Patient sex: F
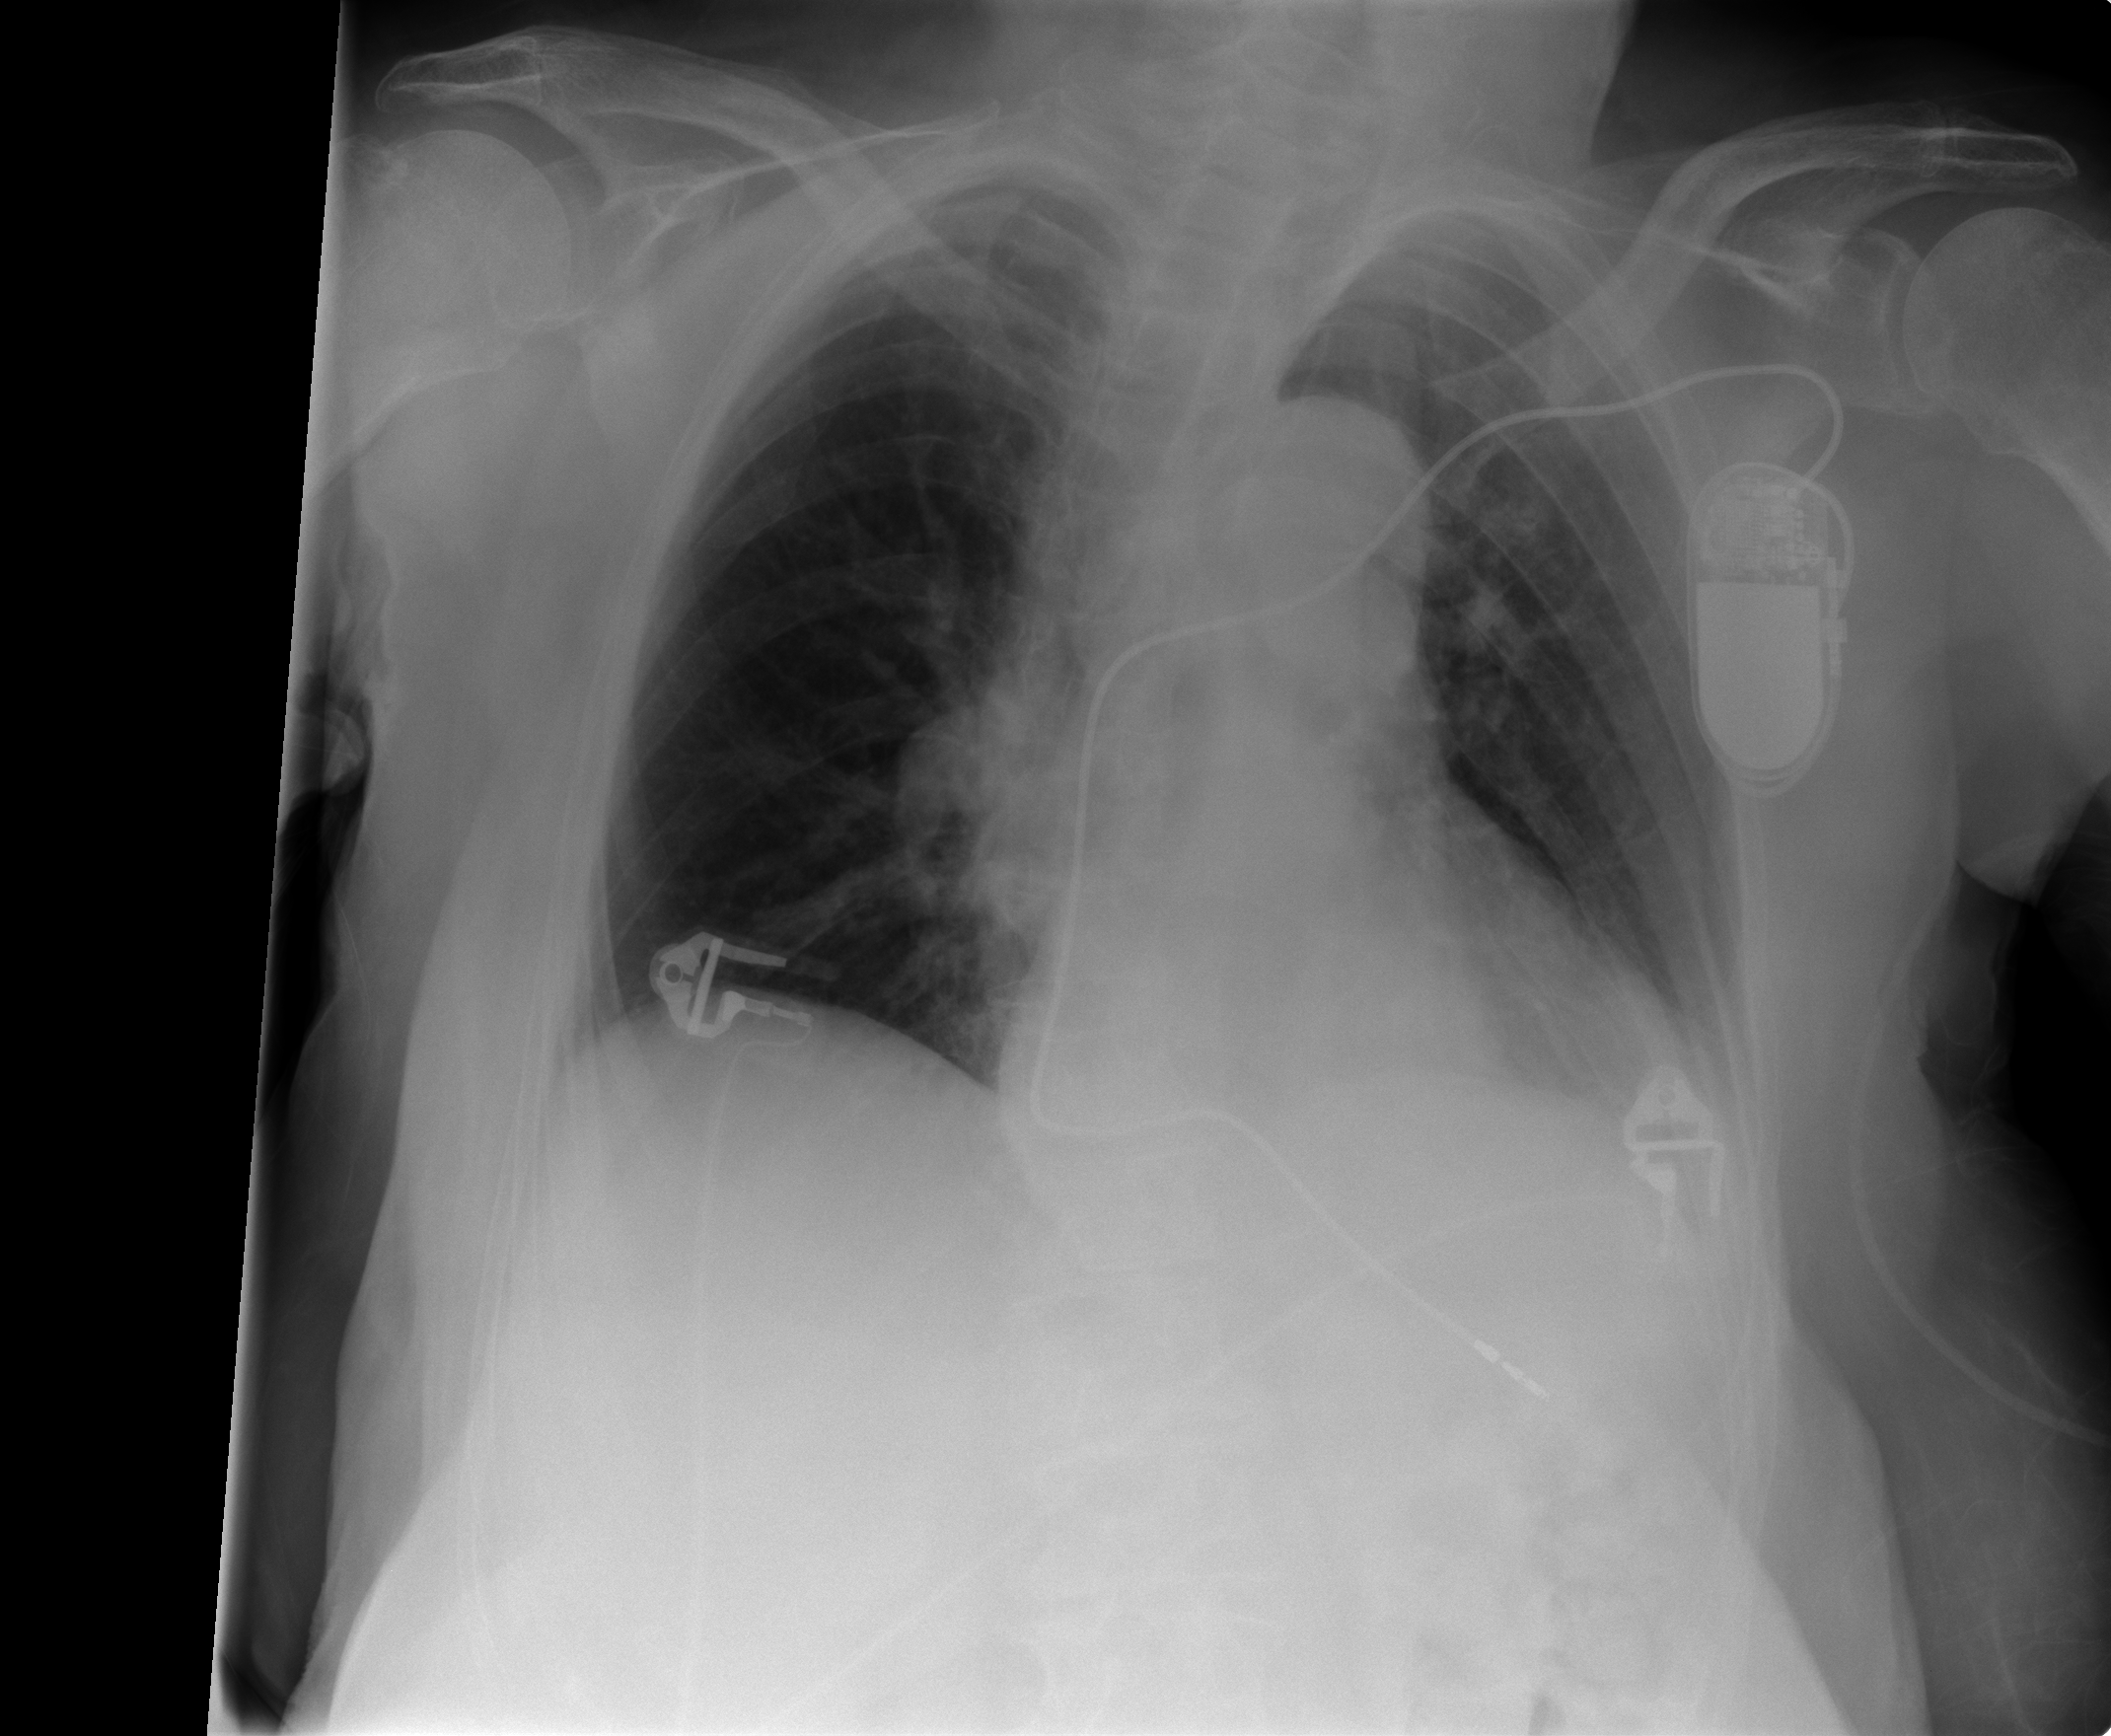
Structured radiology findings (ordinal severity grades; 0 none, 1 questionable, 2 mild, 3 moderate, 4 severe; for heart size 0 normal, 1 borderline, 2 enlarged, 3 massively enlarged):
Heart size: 2
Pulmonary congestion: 1
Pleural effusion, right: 2
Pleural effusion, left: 1
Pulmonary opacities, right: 0
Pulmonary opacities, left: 0
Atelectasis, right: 2
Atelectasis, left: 0